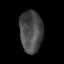
Tissue: lung
Cell type: Epithelial cells
Senescence score: 0.191
Nuclear area (px): 944
Mean DAPI intensity: 71.798